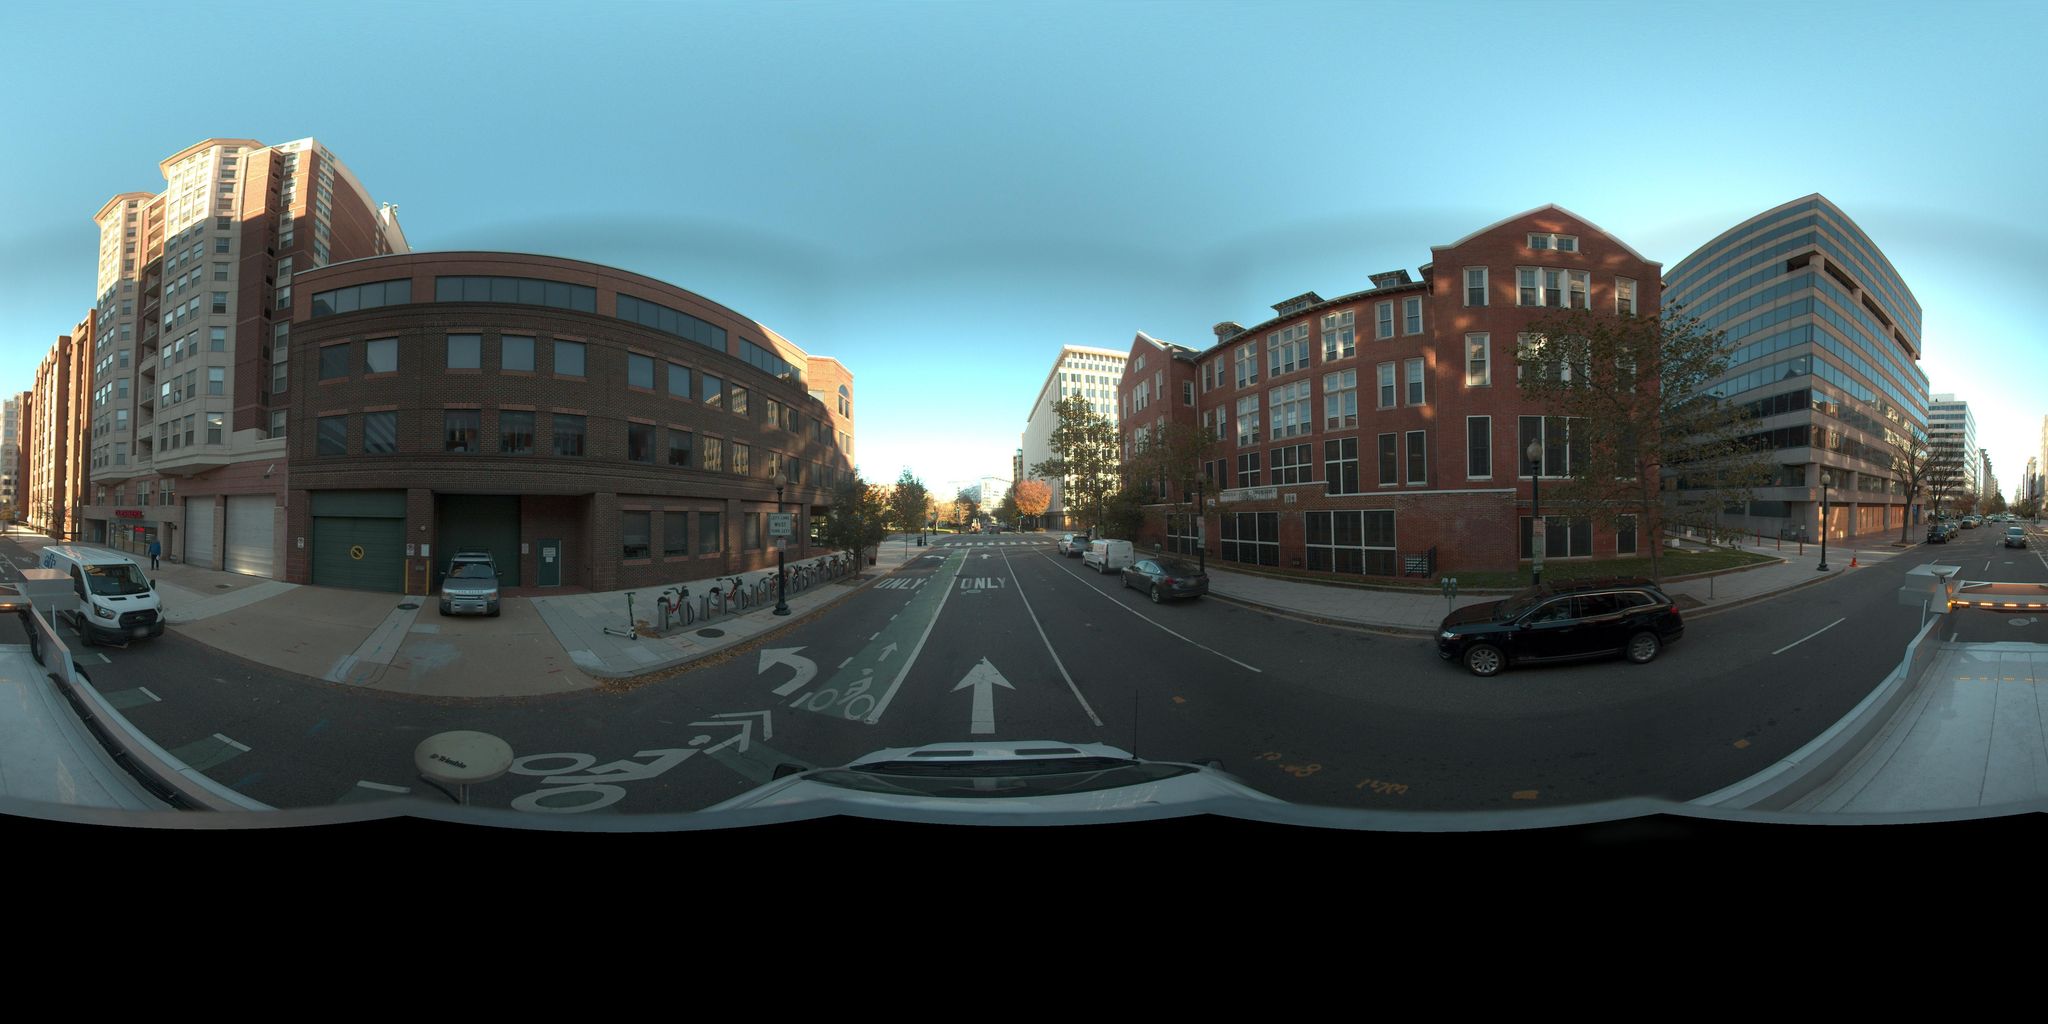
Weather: clear
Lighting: day
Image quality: good
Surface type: driving surface
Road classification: cycleway
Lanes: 4, 3
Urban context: urban centre
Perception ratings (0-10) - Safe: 3.49, Lively: 3.78, Beautiful: 2.31, Boring: 5.58, Depressing: 1.73, Wealthy: 4.05